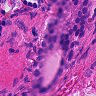
Metastatic tissue present: yes